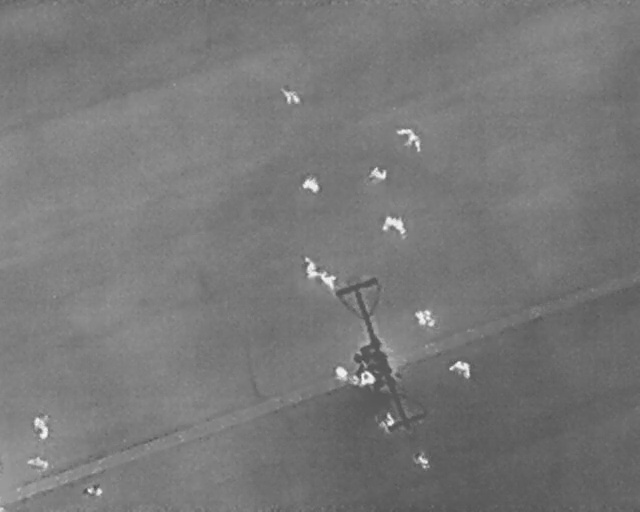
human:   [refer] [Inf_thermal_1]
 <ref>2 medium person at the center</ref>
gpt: <box>[[47, 34, 49, 37, 2], [49, 53, 52, 56, 2]]</box>

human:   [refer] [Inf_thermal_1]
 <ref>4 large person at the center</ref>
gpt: <box>[[57, 32, 60, 35, 2], [60, 41, 63, 46, 33], [46, 50, 50, 53, 2], [64, 59, 67, 64, 2]]</box>

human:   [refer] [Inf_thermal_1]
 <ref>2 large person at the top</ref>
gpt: <box>[[43, 16, 47, 20, 2], [61, 25, 66, 28, 139]]</box>

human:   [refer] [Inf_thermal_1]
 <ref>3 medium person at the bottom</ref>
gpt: <box>[[52, 71, 54, 74, 2], [56, 72, 58, 75, 2], [59, 80, 62, 82, 2]]</box>

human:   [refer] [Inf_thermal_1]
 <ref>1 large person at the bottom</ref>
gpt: <box>[[64, 88, 67, 91, 2]]</box>